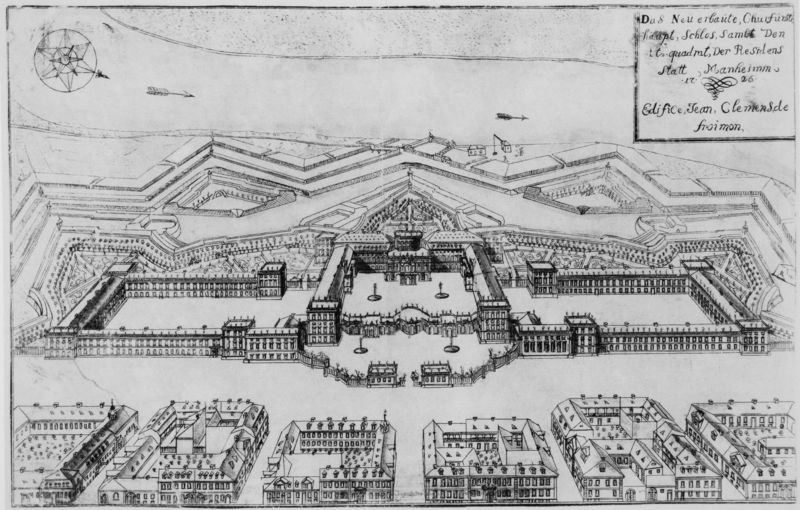
Titel: Projekt für ein Residenzschloss für Kurfürst Johann Wilhelm in der Rheinebene bei Heidelberg
Künstler: Matteo Alberti
Standort: Düsseldorf
Institution: Stadtmuseum
Schlagwörter: flügel, wasser, weiß, fluss, stadt, ufer, fenster, grau, schwarz, skizze, strasse, zeichnung, anlage, dach, gebäude, haus, park, rose, schloss, weg, zaun, alt, architektur, barock, häuser, wege, blatt, brunnen, vorbau, garten, springbrunnen, deutschland, schrift, ansicht, wohnhäuser, dächer, mauer, hof, platz, vogelperspektive, strom, strömung, symmetrie, deutsch, tor, befestigung, aufsicht, straßen, tusche, innenhof, palast, stern, kohle, kran, festung, groß, stich, militär, schwarzweiß, text, buchstaben, bleistift, stempel, napoleon, herrscher, entwurf, tinte, karte, mauern, residenz, richtung, graben, stadtmauer, plan, gärten, kupferstich, fort, pfeil, geometrie, bau, pfeile, schutz, vogelschau, kaserne, wohnungen, grundriss, palais, aufriss, architekturzeichnung, profanbau, versailles, anlagen, wall, schlossanlage, vorplatz, lageplan, gartenanlage, trakt, stadtplan, häuserzeilen, stadtplanung, burganlage, bastion, zitadelle, trakte, ehrenhof, paradeplatz, blöcke, windrose, festungsmauer, kompass, mannheim, shloss, perspektivische ansicht, garnison, idealstadt, fortifikation, perspektiovische, richtungspfeile, verteidigungsanlae, schloßgarten, mauerndächer, sclossanlage, residenzschloss, festungswerke